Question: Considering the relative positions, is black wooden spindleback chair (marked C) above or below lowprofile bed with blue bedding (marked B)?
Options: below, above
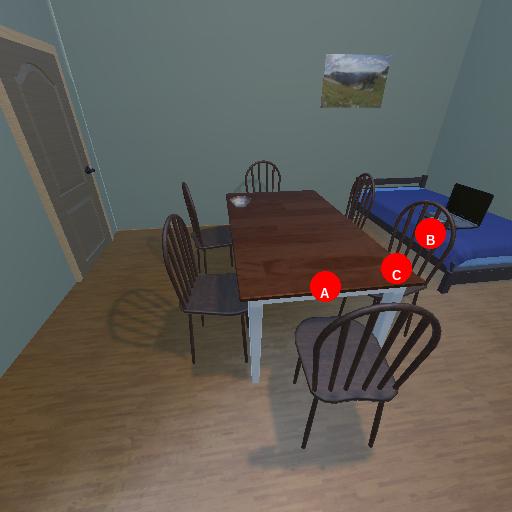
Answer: below